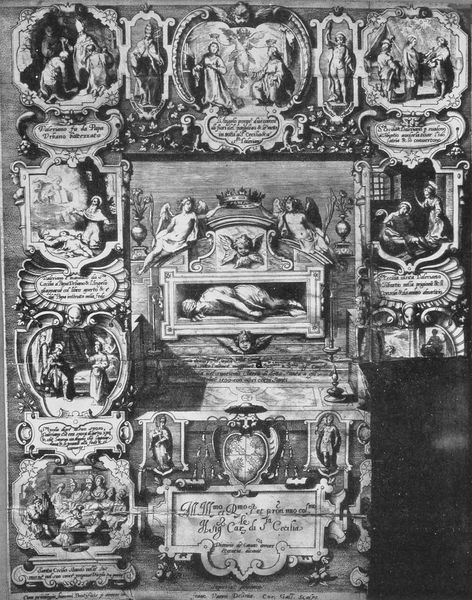
Titel: Widmungsblatt für den Cardinal von S. Cecilia (nach Francesco Vanni)
Künstler: Cornelis Galle
Schlagwörter: menschen, ornament, barock, bibel, rahmen, tod, tot, felder, engel, italien, grafik, papst, kartusche, wandmalerei, liegend, schwarz-weiss, tote, allegorie, entwurf, mitra, heilige, muschel, emblem, heilig, kandelaber, verkündigung, buchmalerei, rhmen, bernini, rollwerk, cäcilie